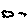
Label: cloud